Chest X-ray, PA view. Patient: 30 years old, sex M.
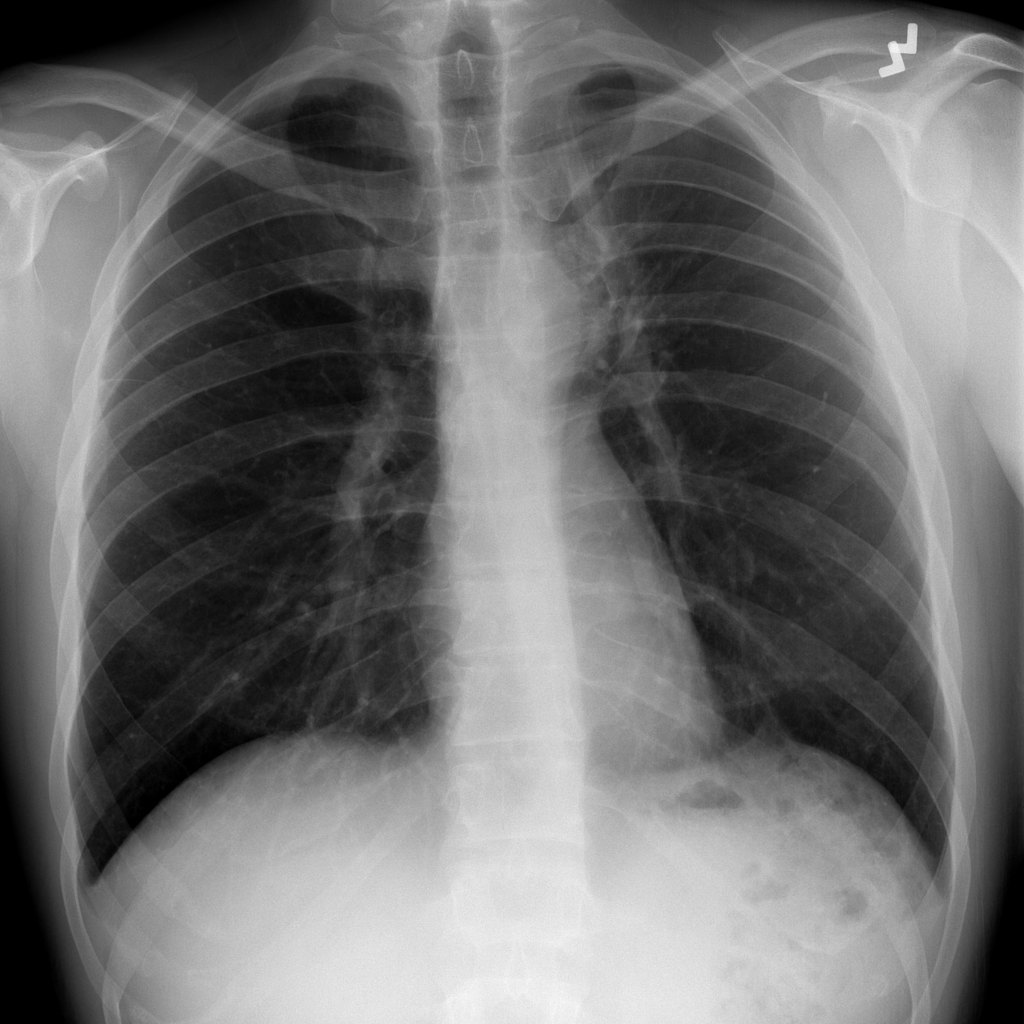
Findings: Mass, Pneumothorax